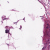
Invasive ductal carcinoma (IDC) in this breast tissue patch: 1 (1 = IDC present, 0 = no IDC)